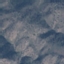
Label: HerbaceousVegetation